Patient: sex M, age 68
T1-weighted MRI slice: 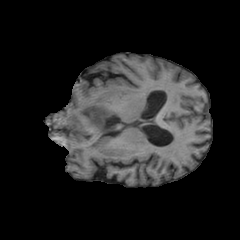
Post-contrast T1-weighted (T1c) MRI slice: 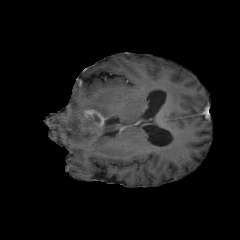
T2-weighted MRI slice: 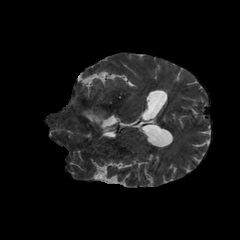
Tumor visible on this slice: yes
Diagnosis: Glioblastoma, IDH-wildtype
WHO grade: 4